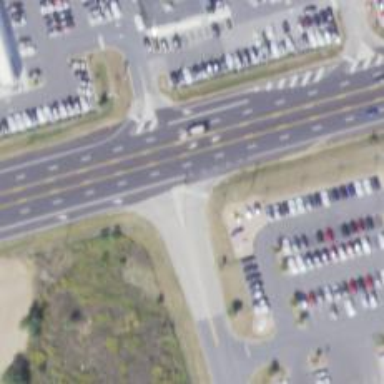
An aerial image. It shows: Stop road.